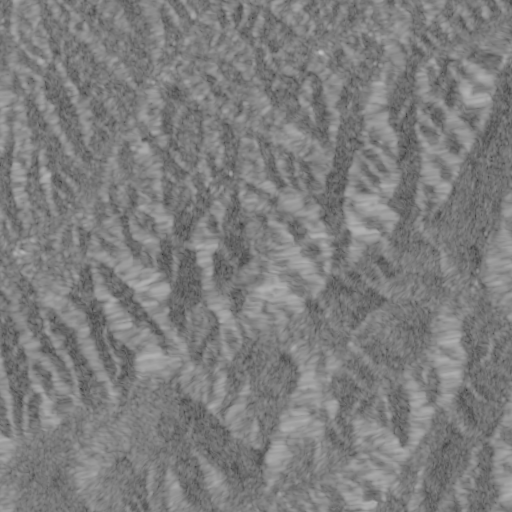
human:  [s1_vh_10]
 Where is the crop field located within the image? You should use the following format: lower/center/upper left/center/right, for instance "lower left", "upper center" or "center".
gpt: The crop field is located in the right of the image.
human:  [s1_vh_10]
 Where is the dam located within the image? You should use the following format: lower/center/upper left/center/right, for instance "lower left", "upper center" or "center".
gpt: The dam is located in the upper right of the image.
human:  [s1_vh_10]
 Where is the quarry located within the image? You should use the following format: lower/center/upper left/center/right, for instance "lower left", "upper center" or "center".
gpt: The quarry is located in the upper right of the image.
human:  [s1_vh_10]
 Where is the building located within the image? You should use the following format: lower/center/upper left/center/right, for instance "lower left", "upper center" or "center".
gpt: There is no building in the image.

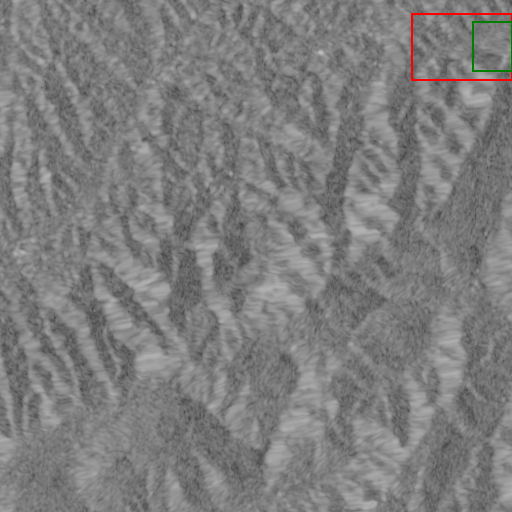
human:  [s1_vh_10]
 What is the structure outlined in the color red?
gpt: The structure outlined in red is a crop field.
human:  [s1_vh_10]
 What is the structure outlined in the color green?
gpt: The structure outlined in green is a quarry.
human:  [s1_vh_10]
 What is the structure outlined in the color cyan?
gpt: There is no cyan outline.